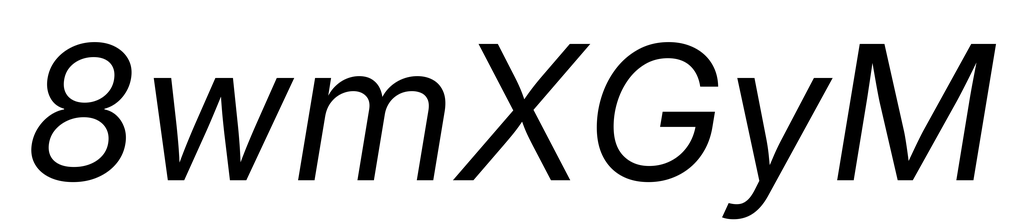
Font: Inter-Italic_Italic